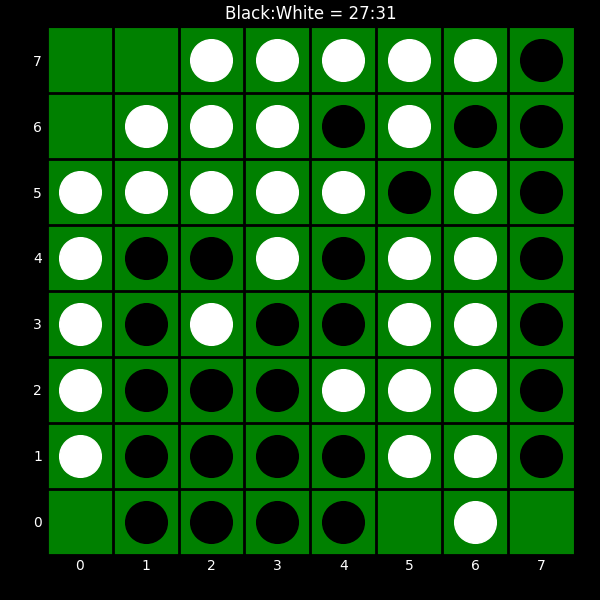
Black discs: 27
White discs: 31